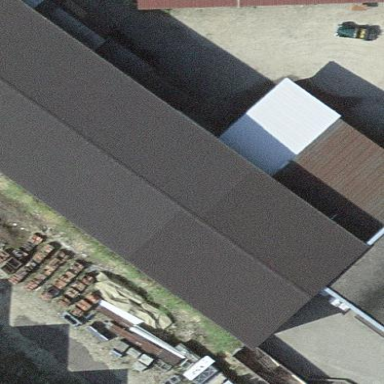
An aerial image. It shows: Industrial building.